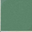
Piece: xx